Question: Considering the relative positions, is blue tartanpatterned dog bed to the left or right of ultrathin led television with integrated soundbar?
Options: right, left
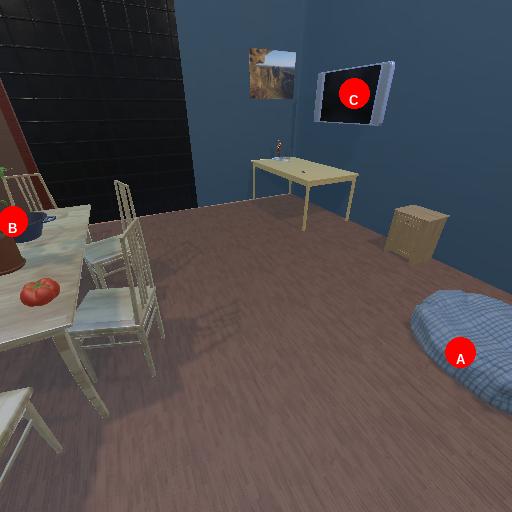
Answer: right